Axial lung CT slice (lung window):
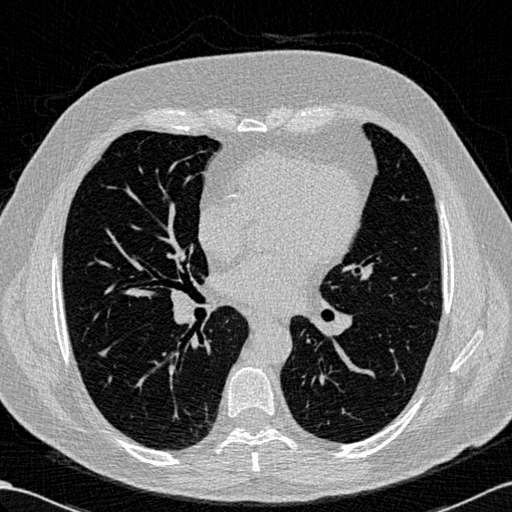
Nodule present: yes
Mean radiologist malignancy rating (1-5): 3